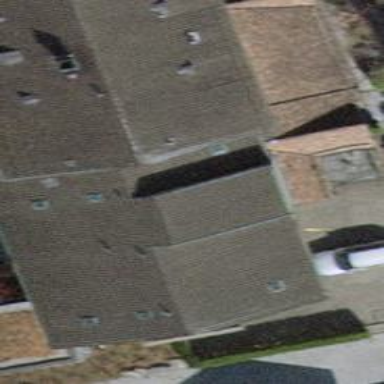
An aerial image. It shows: Pitched roof building.